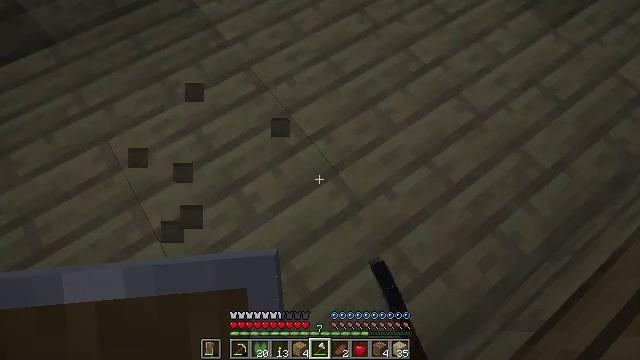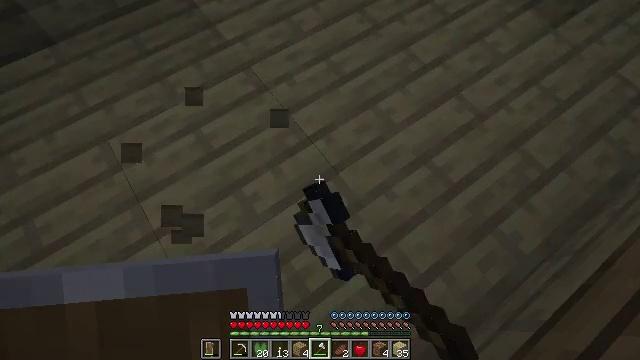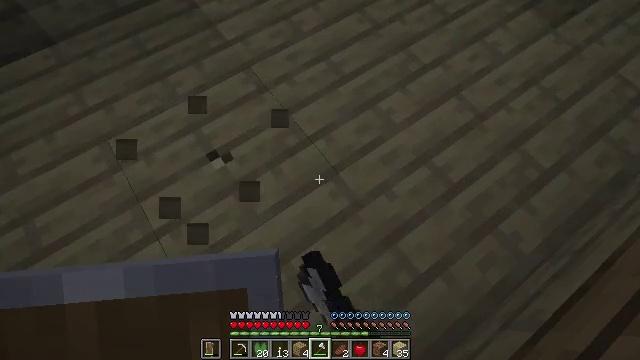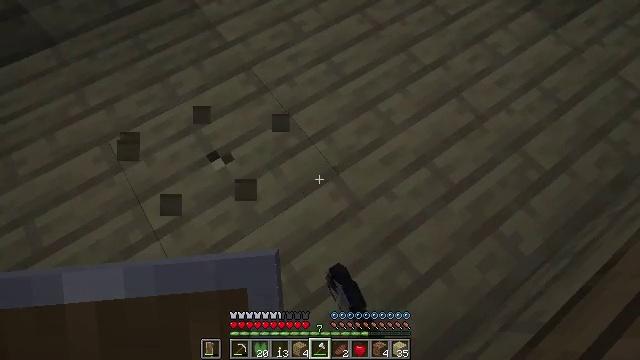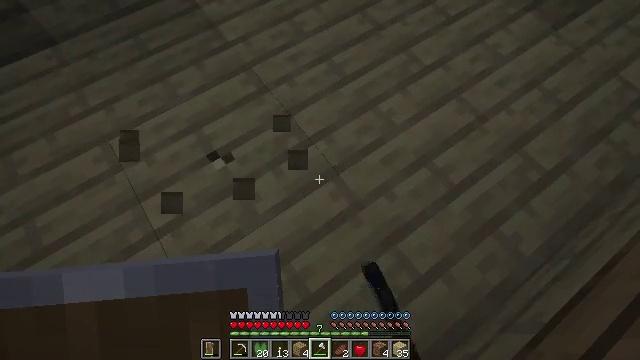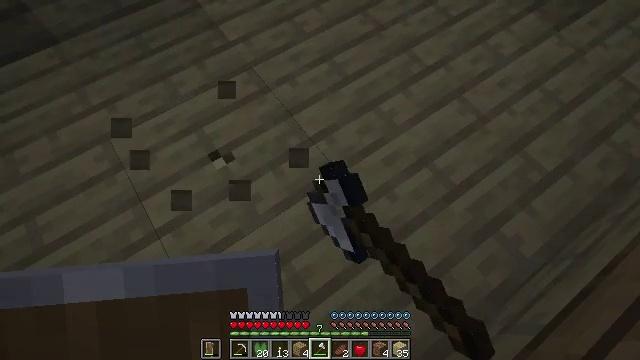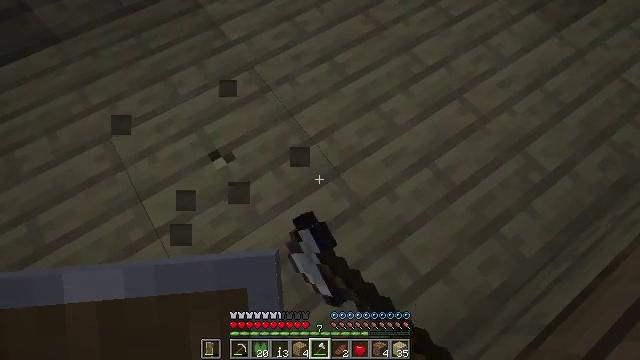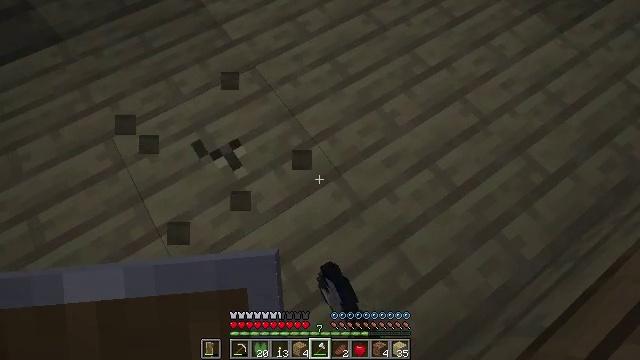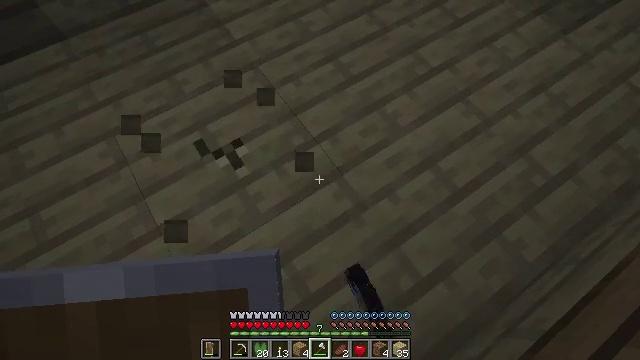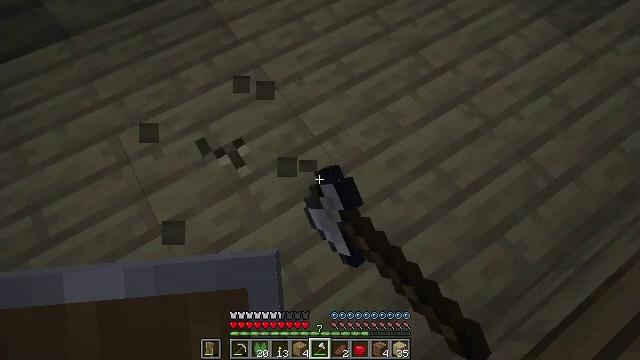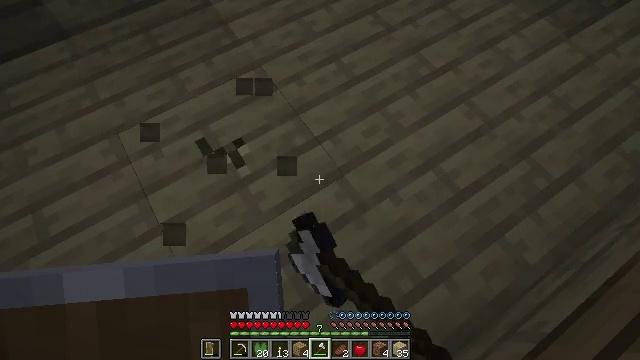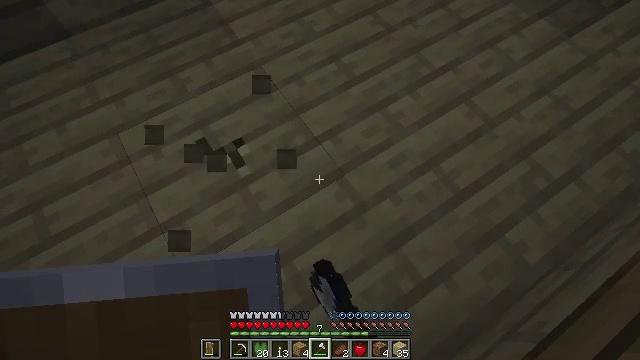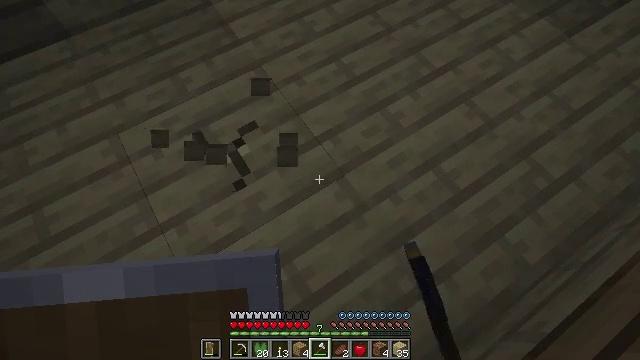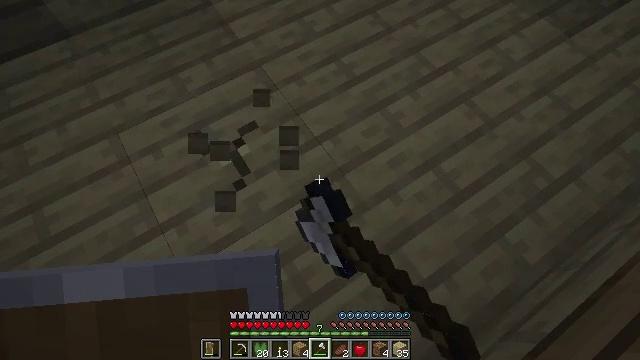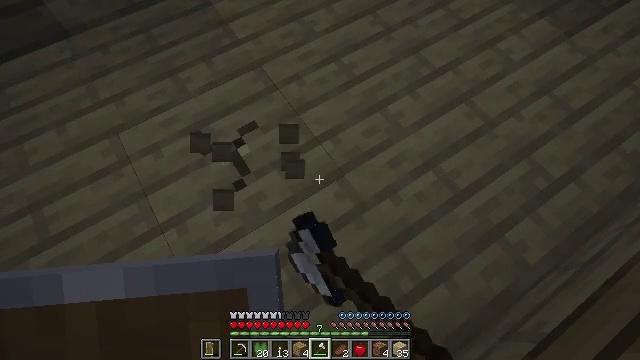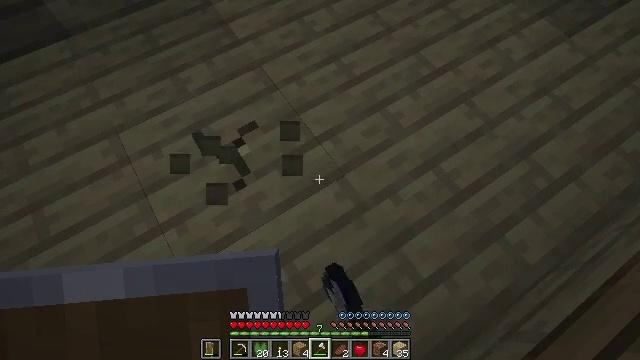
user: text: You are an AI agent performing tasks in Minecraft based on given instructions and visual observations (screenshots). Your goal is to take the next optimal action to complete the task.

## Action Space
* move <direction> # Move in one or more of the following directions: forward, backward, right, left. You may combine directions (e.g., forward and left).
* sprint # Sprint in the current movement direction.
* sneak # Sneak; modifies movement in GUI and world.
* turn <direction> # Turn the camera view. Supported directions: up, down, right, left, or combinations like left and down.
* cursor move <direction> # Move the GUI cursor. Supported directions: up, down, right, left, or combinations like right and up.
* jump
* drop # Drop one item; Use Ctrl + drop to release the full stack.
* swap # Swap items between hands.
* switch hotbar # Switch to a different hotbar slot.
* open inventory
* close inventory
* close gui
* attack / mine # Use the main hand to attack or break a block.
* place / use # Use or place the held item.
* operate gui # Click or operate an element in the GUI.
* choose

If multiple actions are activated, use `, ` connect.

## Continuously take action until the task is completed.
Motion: motion action
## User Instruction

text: Remove the birch slab from a platform.
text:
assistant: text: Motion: attack / mine
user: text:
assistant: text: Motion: attack / mine
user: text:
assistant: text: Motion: attack / mine
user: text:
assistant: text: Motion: attack / mine
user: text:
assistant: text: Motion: attack / mine
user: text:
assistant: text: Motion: attack / mine
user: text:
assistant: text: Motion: attack / mine
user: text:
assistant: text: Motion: attack / mine
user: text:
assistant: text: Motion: attack / mine
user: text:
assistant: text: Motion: attack / mine
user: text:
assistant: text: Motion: attack / mine
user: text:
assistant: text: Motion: attack / mine
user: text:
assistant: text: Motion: attack / mine
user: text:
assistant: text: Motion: attack / mine
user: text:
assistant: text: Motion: attack / mine
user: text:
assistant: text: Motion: attack / mine
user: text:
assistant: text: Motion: attack / mine
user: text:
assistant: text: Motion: attack / mine
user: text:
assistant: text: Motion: attack / mine
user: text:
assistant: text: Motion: attack / mine
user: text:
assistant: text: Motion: attack / mine
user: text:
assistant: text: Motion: attack / mine
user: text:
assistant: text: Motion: attack / mine
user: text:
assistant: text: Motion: attack / mine
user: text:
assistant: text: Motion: attack / mine
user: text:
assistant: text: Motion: attack / mine
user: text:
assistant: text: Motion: attack / mine
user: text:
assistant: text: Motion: attack / mine
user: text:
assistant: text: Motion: attack / mine
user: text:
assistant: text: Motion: attack / mine